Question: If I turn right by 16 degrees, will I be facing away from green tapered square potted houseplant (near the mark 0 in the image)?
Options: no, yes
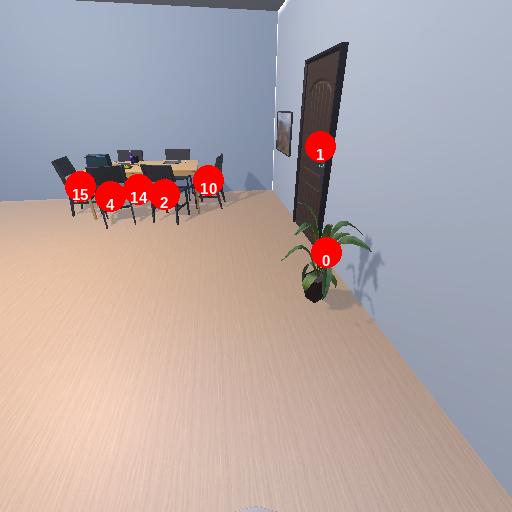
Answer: no